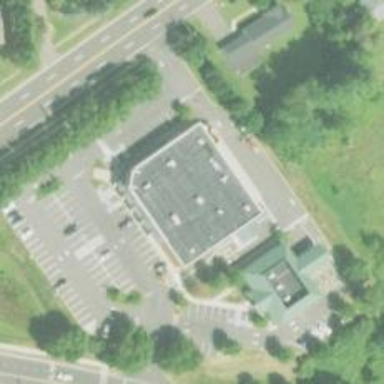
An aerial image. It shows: Pharmacy.